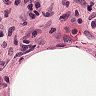
Metastatic tissue present: yes